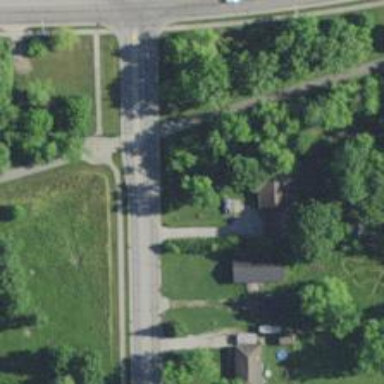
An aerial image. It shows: Road with crossing.